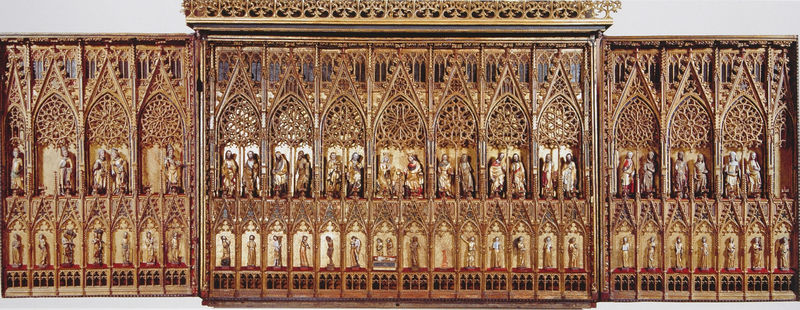
Titel: Hochaltar der ehemaligen Stiftskirche Unserer Lieben Frau in Oberwesel
Künstler: unbekannt
Standort: Oberwesel
Institution: Liebfrauenkirche
Schlagwörter: blau, flügel, menschen, fenster, holz, männer, säulen, rot, ornament, architektur, kirche, gold, drei, gotik, zart, rund, engel, ranken, skulptur, farbig, schrank, bogen, türen, giebel, figuren, tafel, symmetrie, verzierung, bemalt, foto, bögen, truhe, offen, religion, türme, altar, hochaltar, schnitzerei, ornamental, fries, schnörkel, skulpturen, portale, statuen, gotisch, rosette, spitzbogen, spitzbögen, mittelalter, blattwerk, religiös, etagen, heilige, gefasst, geöffnet, filigran, heilig, gothik, maria, fassung, schrein, gothisch, fragil, verzierungen, goldgrund, geschnitzt, rosetten, schnitzereien, masswerk, grabmal, kronen, aufriss, nischen, fialen, biforium, tabernakel, krabben, wimperg, wimperge, gotig, gesprenge, retabel, schnitzkunst, heiligenfiguren, flügelaltar, mitteltafel, triptychon, phiale, katholisch, apostel, golz, figure, klappen, holzaltar, aufwendig, philale, schnitzzaltar, dreiflüglig, marienaltar, tryptychon, riemenschneider, aufklappbar, rentabel, old, genter altar, trruhe, maääner